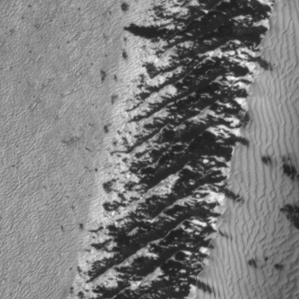
Label: frost